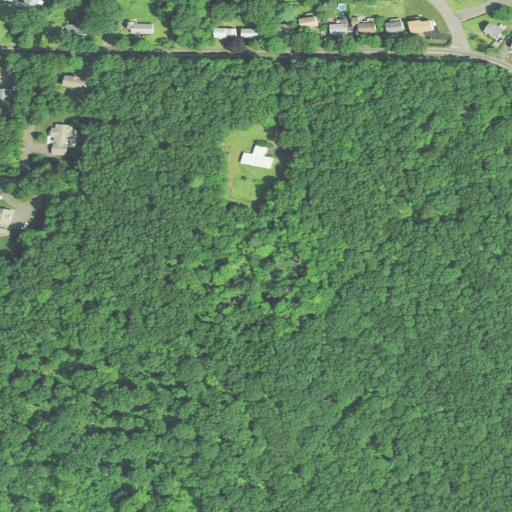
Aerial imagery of mountain in Connecticut named Mulberry Hill containing deciduous forest, low intensity development, open development, medium intensity development, mixed forest, and pasture